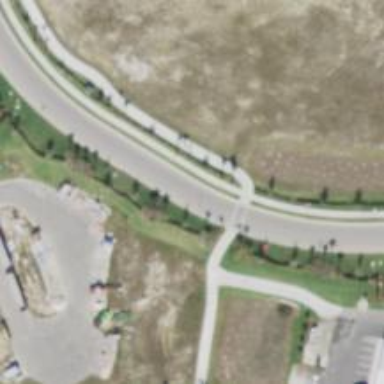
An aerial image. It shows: Path designated for golf carts.